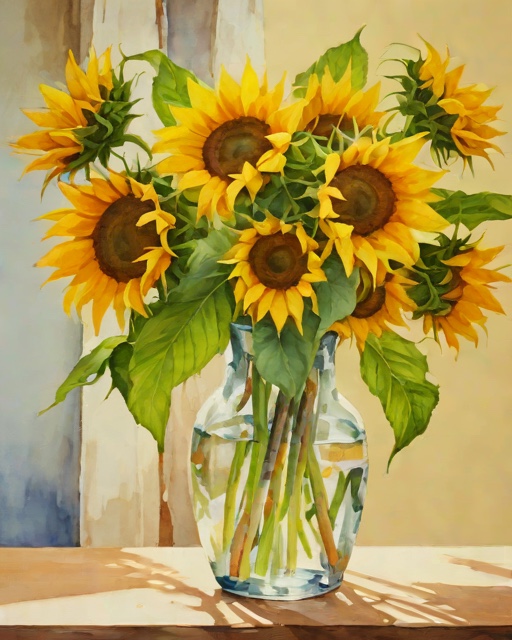
Category: Thank You